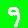
Digit: 9